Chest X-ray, PA view. Patient: 39 years old, sex M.
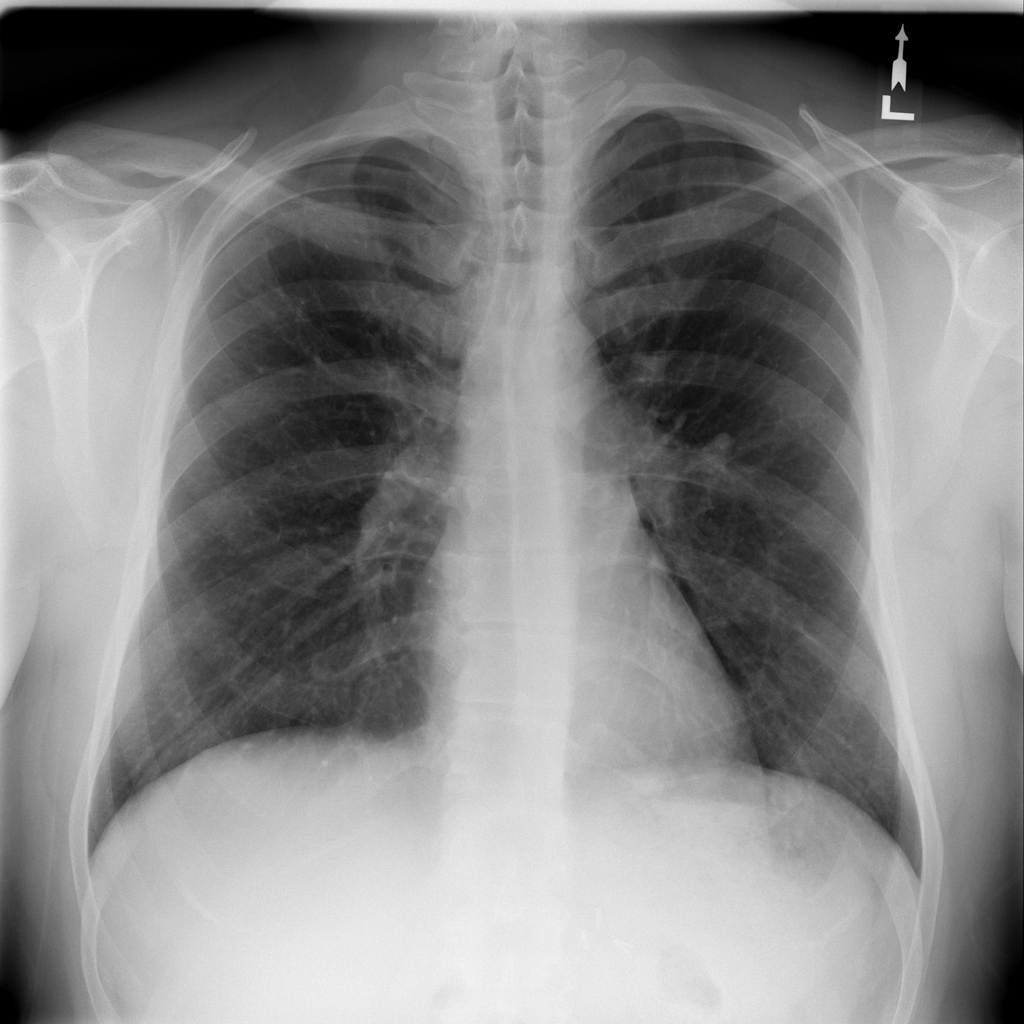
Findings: No Finding